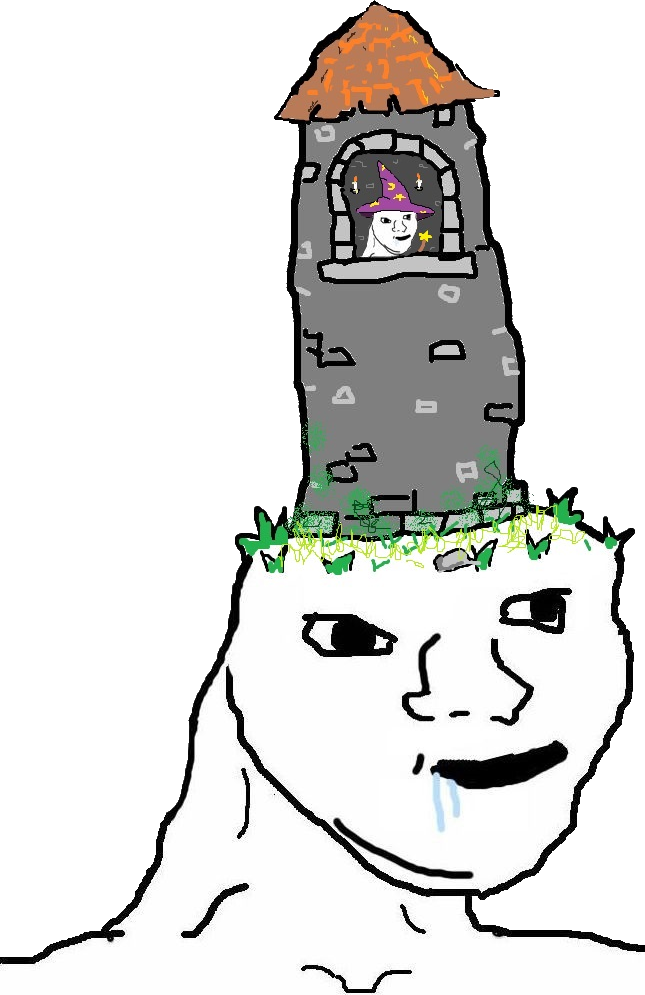
Label: 5_Brainlet